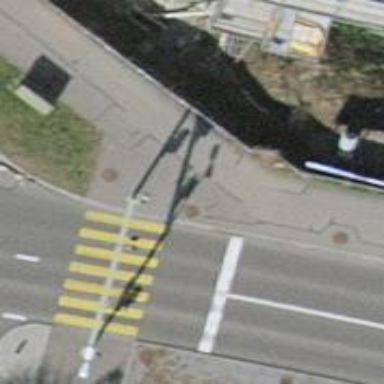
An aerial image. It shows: Road crossing with traffic signals.